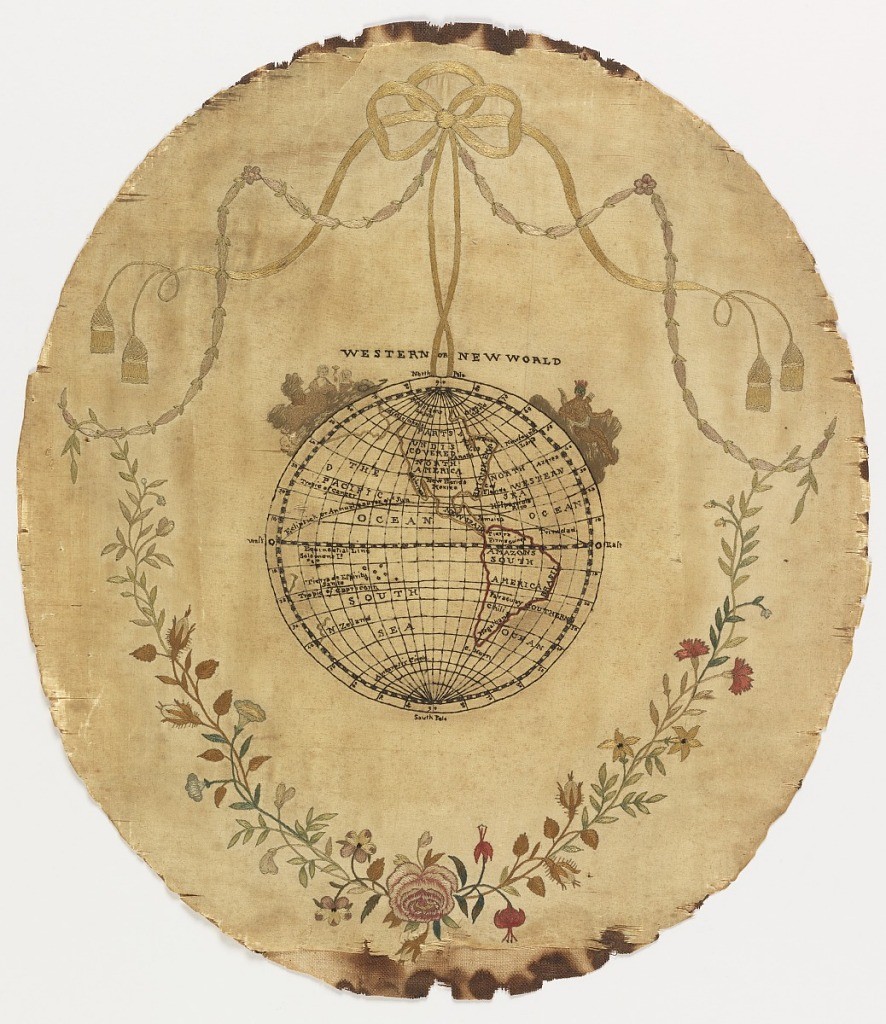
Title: Map sampler
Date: late 18th century
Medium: silk embroidery, paint, silk foundation Technique: satin, split, and stem stitches on plain weave
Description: Globe showing North and South America with figures representing colonists and a Native American Indian. Surrounded by flowering sprays tied with tasseled ribbon.